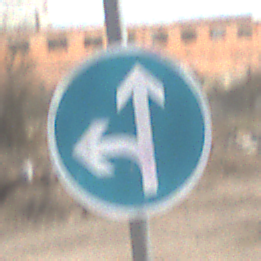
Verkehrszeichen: VorgeschriebeneFahrtrichtungGeradeausOderLinks
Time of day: Midday
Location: Outdoor (Suburban)
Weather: PartlyCloudy
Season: NotSpecified
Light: Natural